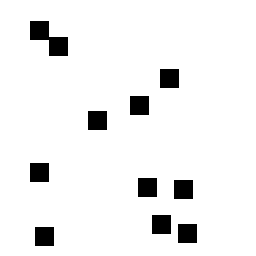
Squares: 11
Triangles: 0
Stars: 0
Total shapes: 11